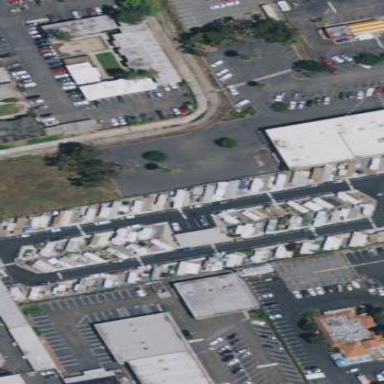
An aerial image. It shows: Residential area designated as trailer park.